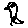
Label: bird